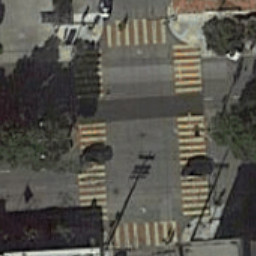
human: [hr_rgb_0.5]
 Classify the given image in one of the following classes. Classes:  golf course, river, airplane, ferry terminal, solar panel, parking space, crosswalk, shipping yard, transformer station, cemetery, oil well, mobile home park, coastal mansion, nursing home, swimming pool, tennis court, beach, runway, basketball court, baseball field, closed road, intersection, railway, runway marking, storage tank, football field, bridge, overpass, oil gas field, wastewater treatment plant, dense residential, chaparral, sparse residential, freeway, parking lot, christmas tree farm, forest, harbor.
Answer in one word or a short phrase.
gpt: crosswalk